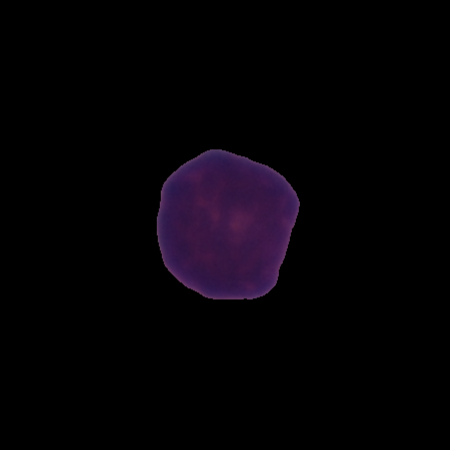
Label: healthy